Contrast-enhanced CT slice 74 of 118
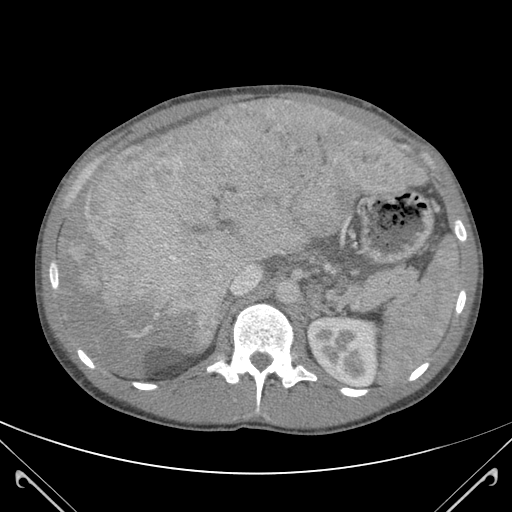
Segmented voxel counts for this case:
Liver: 799757 voxels
Tumor mass: 2453593 voxels
Portal vein: 31495 voxels
Abdominal aorta: 30558 voxels